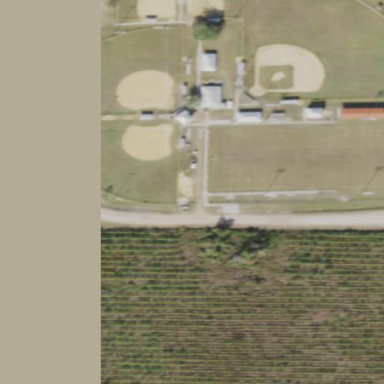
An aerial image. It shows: Baseball field in park.